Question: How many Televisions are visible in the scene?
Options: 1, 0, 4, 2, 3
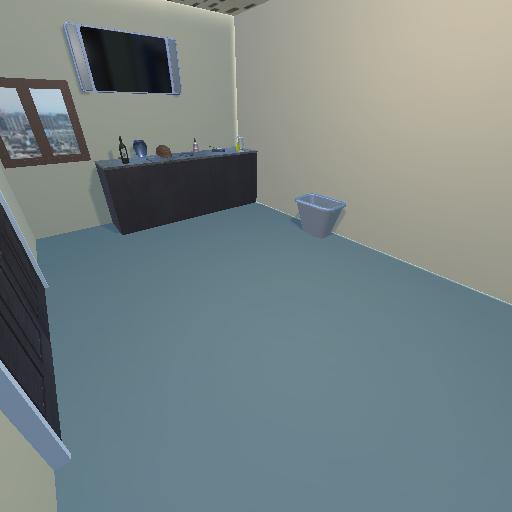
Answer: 1